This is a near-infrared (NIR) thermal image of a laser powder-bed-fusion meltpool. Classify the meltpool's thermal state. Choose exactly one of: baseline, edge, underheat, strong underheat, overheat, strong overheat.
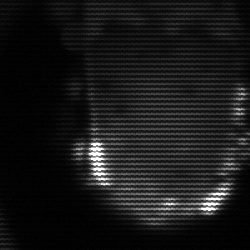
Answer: baseline